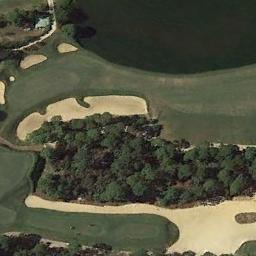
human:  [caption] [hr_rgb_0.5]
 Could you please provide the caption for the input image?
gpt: Many trees are near the golf course .

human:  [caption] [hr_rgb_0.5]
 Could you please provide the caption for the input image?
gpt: There are several bunkers and lakes and a few paths and many trees on a large green lawn on the golf course .

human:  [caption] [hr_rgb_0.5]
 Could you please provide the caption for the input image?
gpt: There is a winding road and a bunker .

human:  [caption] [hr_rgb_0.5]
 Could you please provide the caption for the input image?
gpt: The golf course has some fairways, A grove of barrier trees, A rough and some sandpits .

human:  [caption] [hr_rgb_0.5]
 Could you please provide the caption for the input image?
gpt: There are some bunkers and a lake on the golf course .